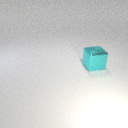
large cyan metal cube